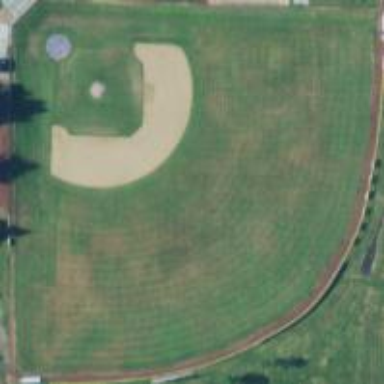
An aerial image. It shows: Baseball pitch for leisure land activities.